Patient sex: F
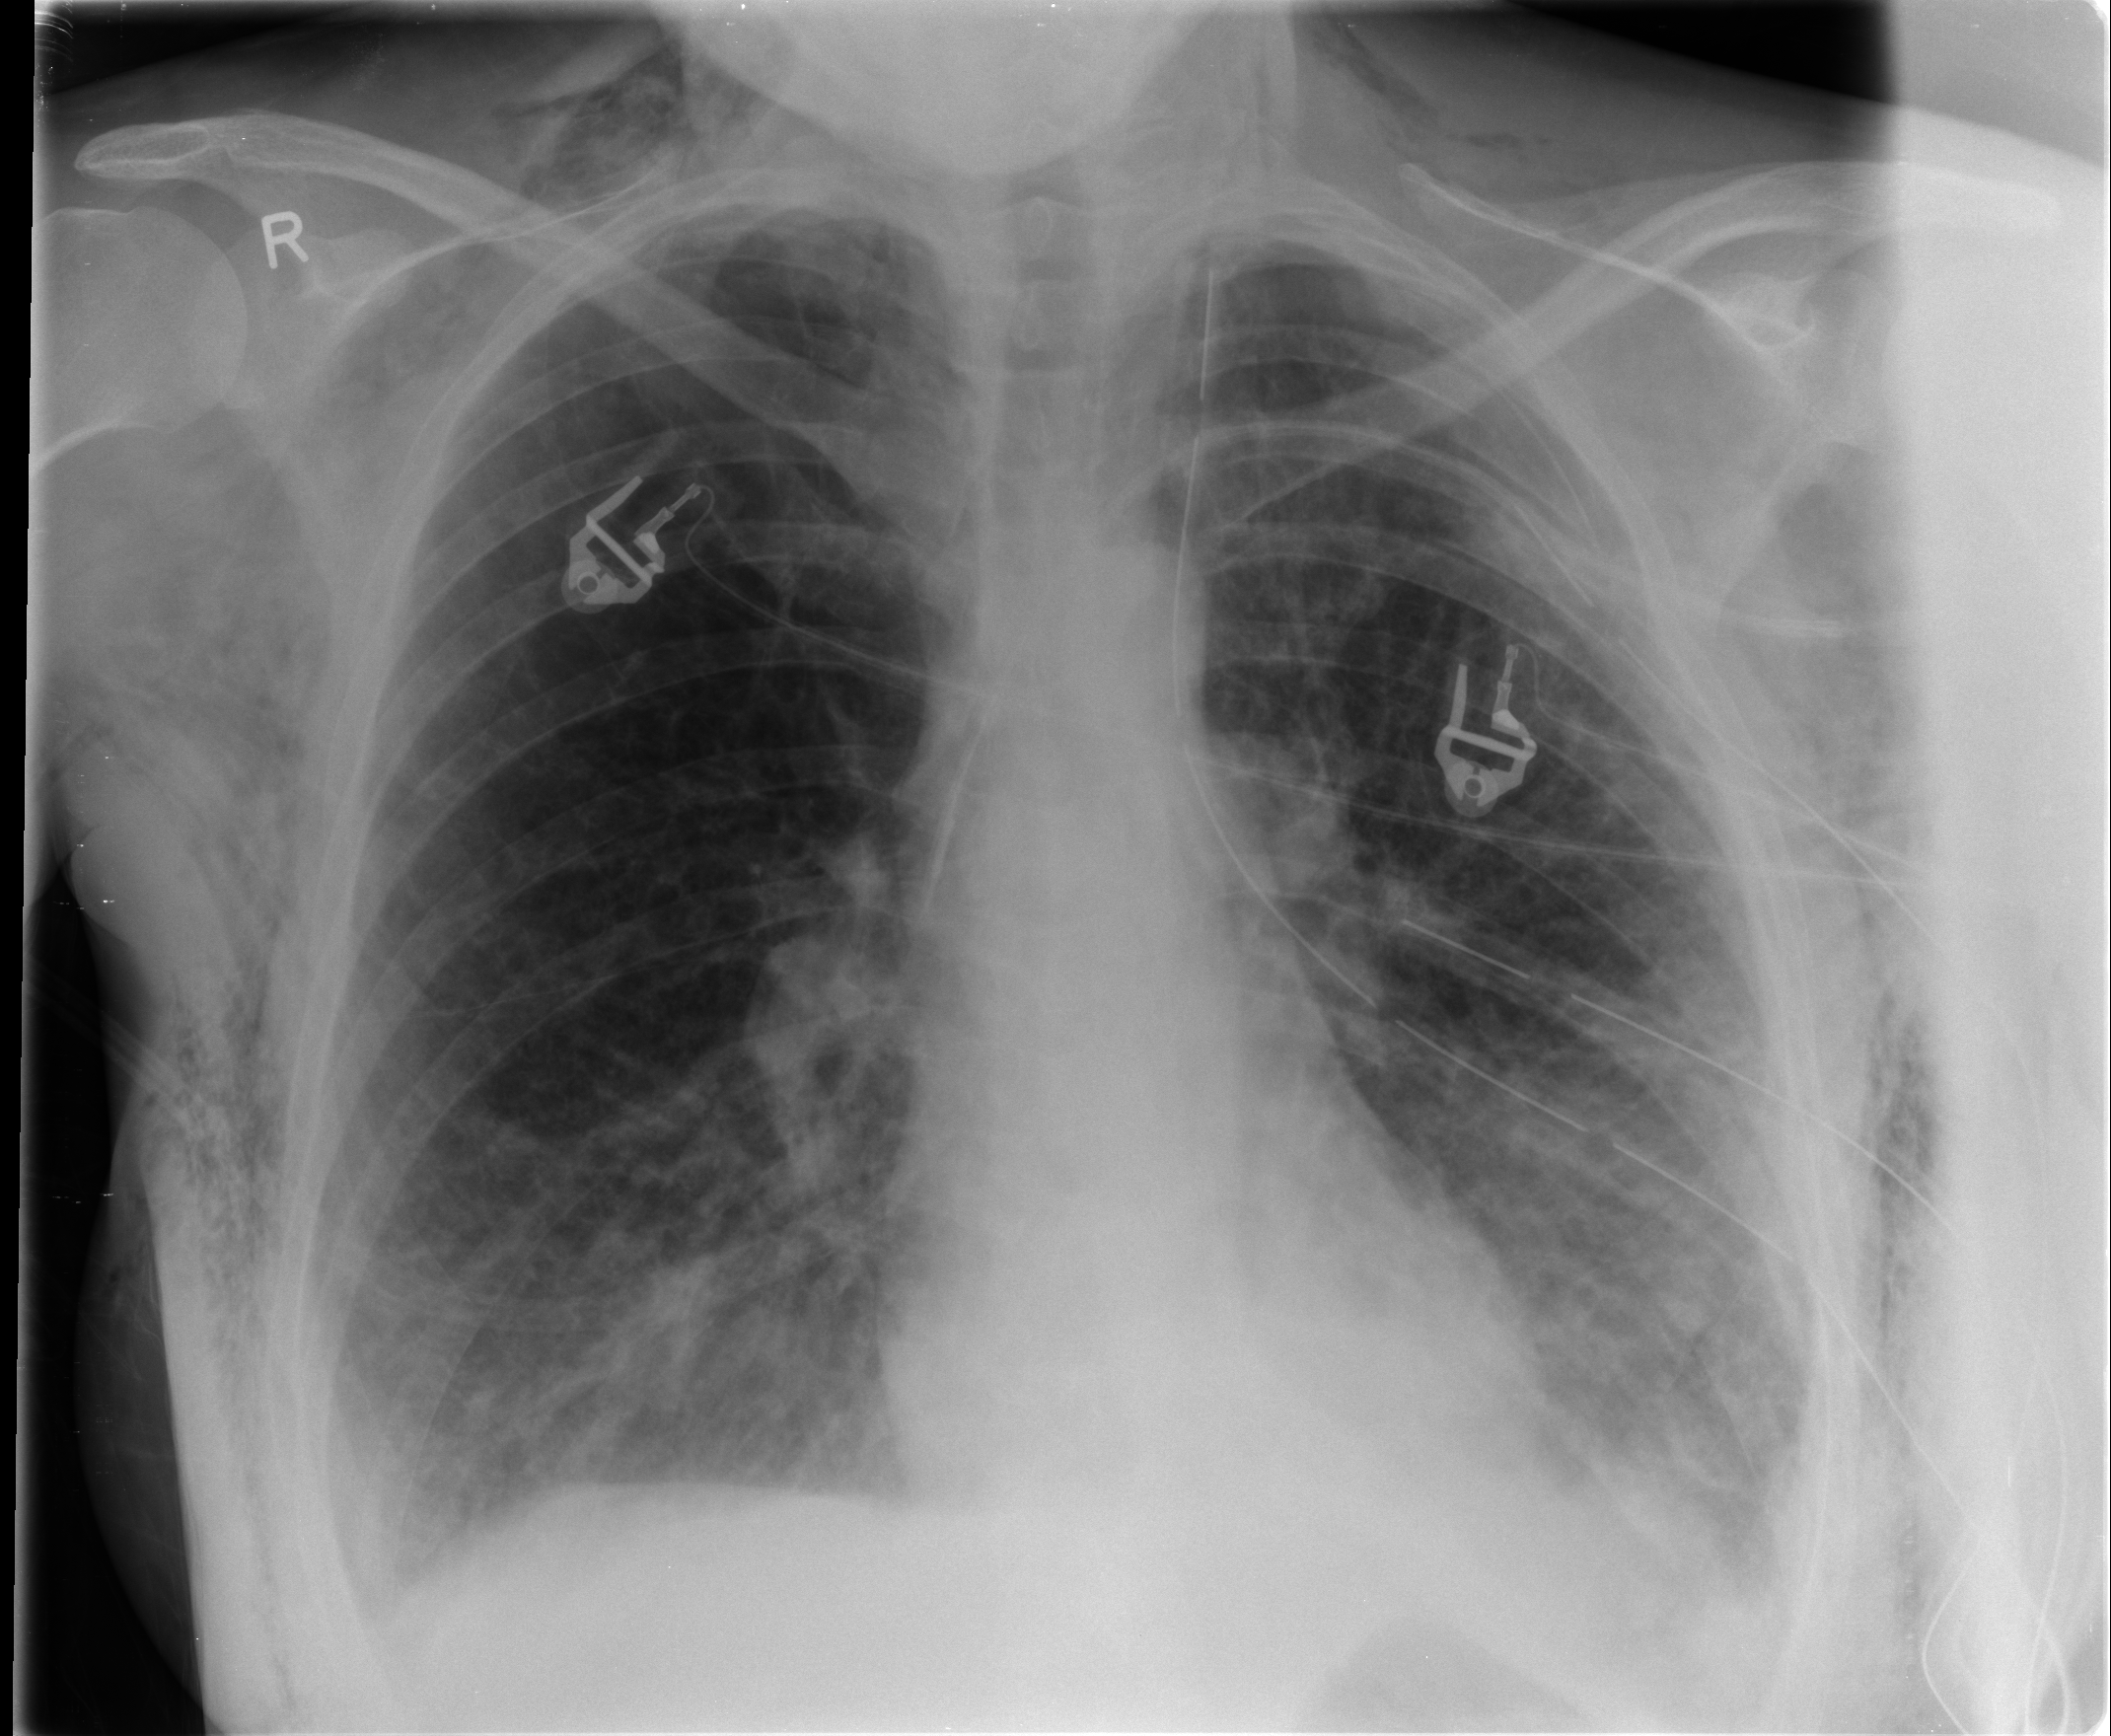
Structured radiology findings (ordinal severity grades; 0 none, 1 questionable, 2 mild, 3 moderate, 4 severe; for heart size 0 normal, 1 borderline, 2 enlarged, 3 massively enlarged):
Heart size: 0
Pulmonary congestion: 0
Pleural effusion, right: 1
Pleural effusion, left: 2
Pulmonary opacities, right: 2
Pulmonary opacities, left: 2
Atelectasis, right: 2
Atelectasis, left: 2